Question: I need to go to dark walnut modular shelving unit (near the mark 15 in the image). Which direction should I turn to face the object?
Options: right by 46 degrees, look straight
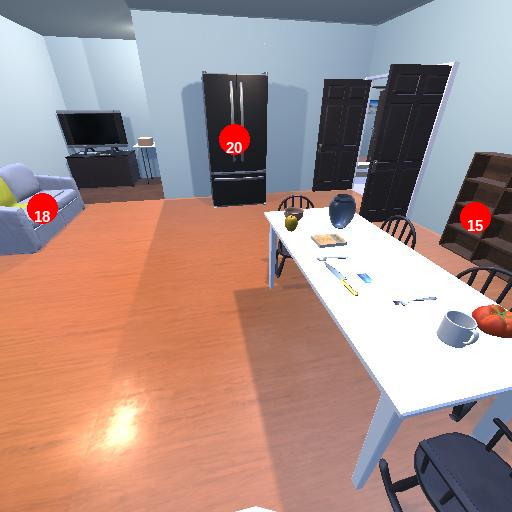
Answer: right by 46 degrees